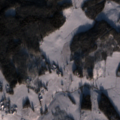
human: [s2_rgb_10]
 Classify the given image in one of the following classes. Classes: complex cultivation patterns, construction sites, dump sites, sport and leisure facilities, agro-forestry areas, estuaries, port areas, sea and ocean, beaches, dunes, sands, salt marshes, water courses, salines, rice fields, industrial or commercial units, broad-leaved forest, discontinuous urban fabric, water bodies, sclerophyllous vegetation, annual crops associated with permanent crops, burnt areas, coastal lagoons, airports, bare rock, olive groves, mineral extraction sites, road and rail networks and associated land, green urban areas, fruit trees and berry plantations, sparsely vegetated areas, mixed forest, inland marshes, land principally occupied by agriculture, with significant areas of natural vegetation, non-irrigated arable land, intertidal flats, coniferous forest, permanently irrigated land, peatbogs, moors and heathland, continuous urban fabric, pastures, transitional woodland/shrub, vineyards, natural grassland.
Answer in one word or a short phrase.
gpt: non-irrigated arable land, land principally occupied by agriculture, with significant areas of natural vegetation, coniferous forest, mixed forest, transitional woodland/shrub